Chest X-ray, AP view. Patient: 65 years old, sex F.
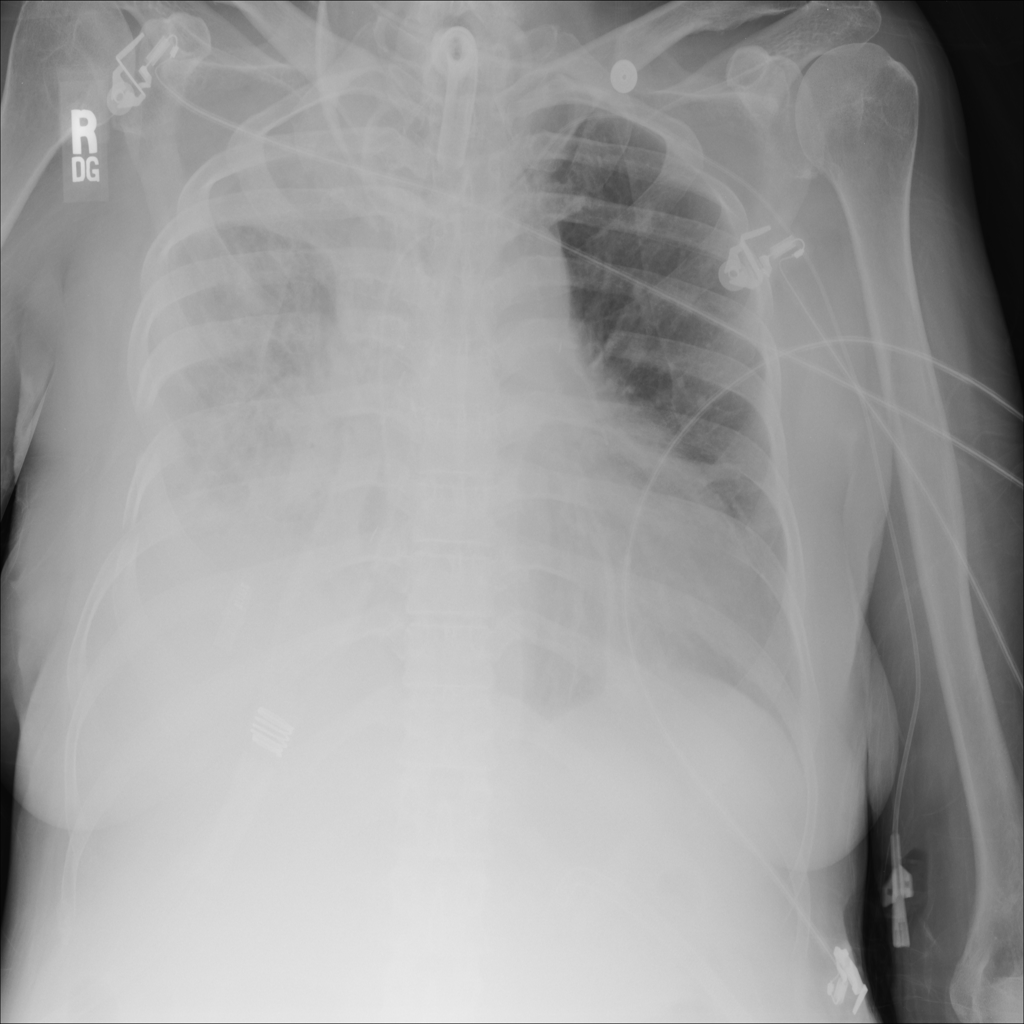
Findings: Atelectasis